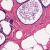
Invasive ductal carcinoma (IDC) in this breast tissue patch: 0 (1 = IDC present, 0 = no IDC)